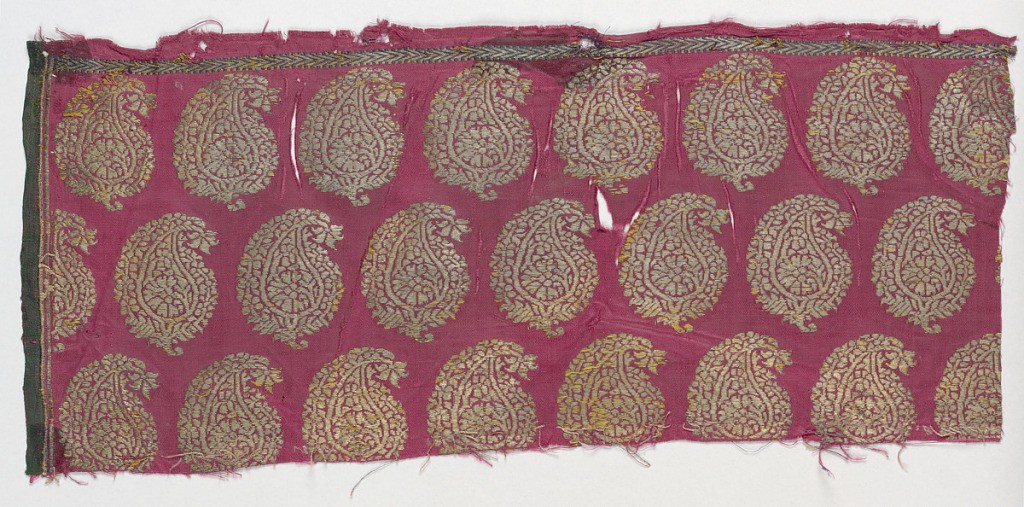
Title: Fragment
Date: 19th century
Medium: silk, metallic thread Technique: 3-1 twill weave
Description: Fragment with a cone or butah pattern in gold on a dark red ground.